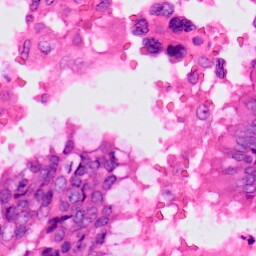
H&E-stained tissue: Lung